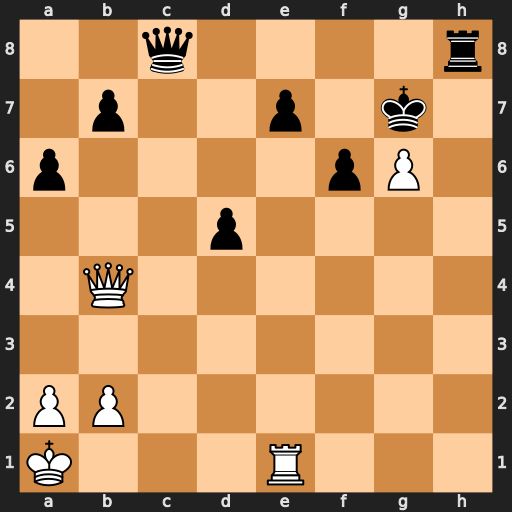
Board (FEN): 2q4r/1p2p1k1/p4pP1/3p4/1Q6/8/PP6/K3R3
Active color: w
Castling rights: -
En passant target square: -
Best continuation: Qxe7+ Kxg6 Rg1+